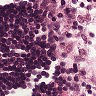
Metastatic tissue present: no